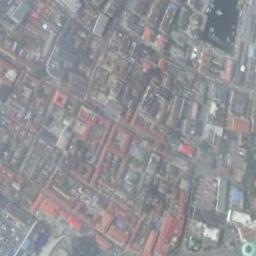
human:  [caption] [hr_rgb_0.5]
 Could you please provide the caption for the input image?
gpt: There are many blue houses in the industrial area .

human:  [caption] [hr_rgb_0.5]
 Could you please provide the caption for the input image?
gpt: The industrial area has lots of workshops of different colors and sizes and some roads go through the industrial area .

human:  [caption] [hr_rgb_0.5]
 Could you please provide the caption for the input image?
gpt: There are many houses in the industrial area .

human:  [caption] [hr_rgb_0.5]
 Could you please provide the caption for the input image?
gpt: Neatly planned factories and roads in an industrial area with green belts .

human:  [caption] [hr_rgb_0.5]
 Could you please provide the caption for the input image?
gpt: There are some red buildings on the industrial area .